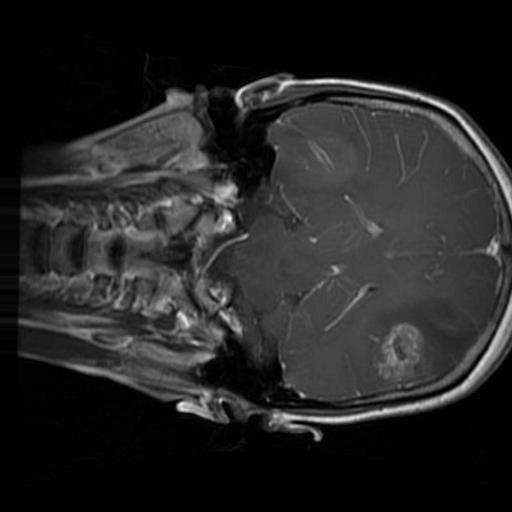
Label: brain_glioma